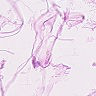
Metastatic tissue present: no